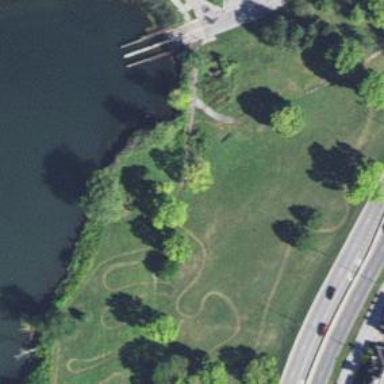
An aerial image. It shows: Path that also serves as cycle track.